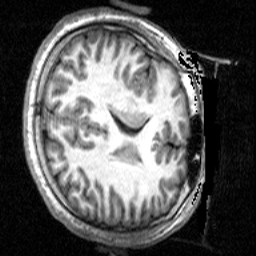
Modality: T1w
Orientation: axial
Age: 22
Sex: male